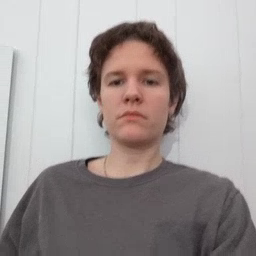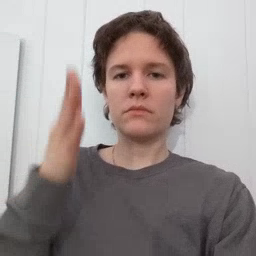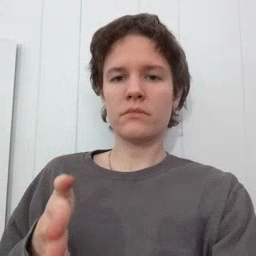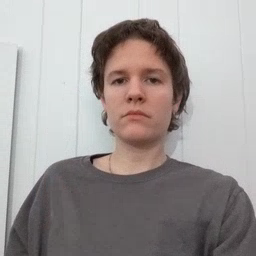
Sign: person